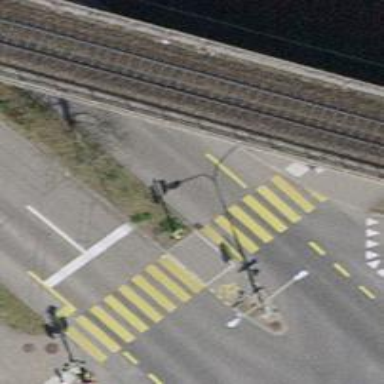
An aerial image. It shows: Road crossing with traffic signals.